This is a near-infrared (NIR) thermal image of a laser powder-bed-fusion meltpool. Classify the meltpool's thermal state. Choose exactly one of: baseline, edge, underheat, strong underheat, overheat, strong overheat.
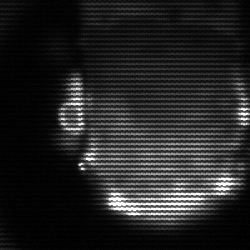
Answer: baseline